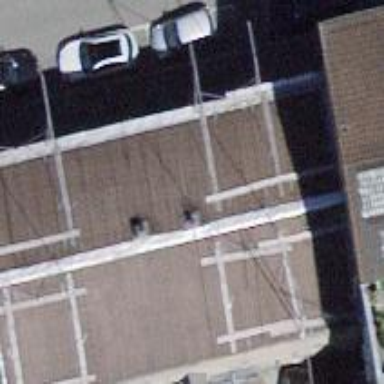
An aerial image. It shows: Building with gabled roof.